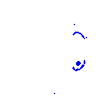
Particle: proton